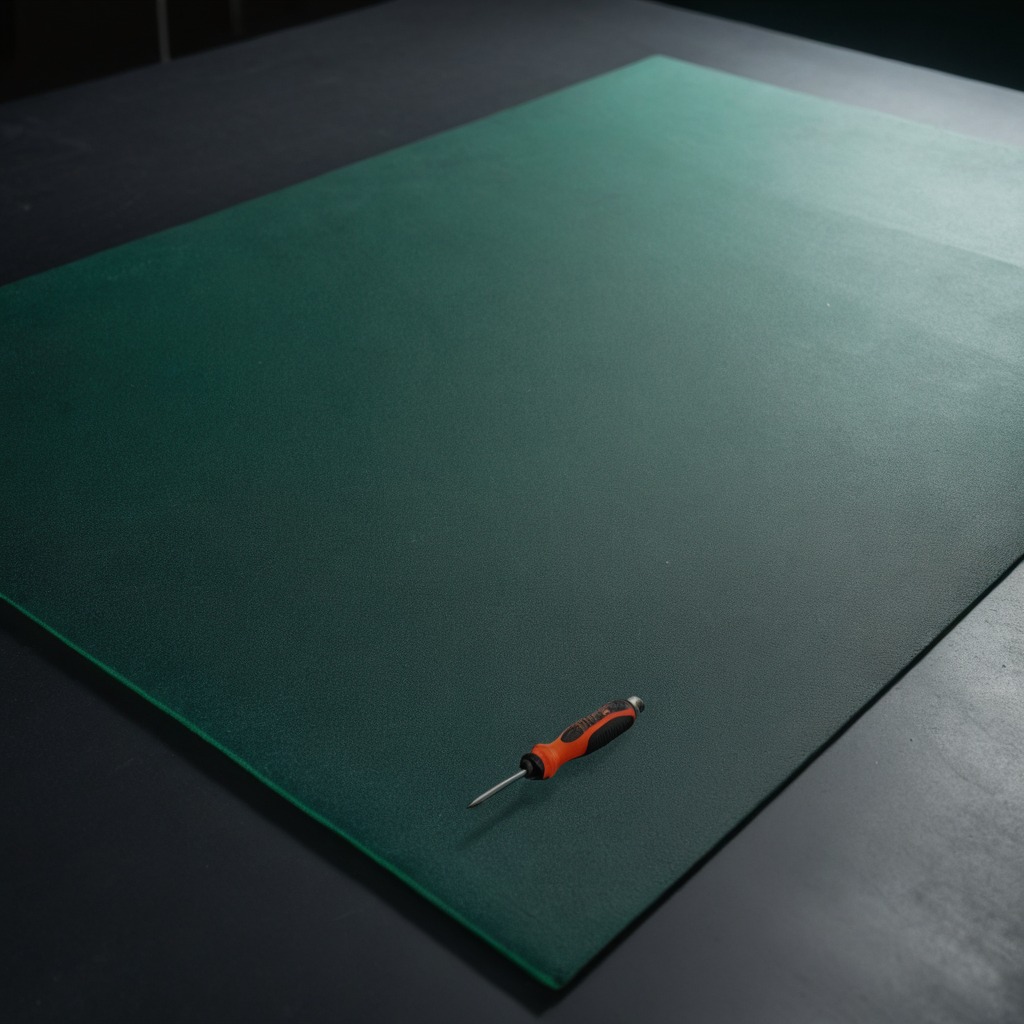
A screwdriver lying on the clean granite tabletop covered with a green rubber mat inside a workshop at night dim ambient light soft shadows worn but beneath the mat